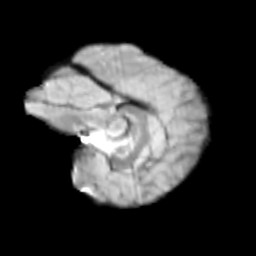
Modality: T2w
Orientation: sagittal
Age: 10
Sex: female
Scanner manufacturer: siemens
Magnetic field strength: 3 T
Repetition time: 3.8 s
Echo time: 0.07 s